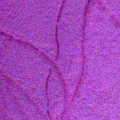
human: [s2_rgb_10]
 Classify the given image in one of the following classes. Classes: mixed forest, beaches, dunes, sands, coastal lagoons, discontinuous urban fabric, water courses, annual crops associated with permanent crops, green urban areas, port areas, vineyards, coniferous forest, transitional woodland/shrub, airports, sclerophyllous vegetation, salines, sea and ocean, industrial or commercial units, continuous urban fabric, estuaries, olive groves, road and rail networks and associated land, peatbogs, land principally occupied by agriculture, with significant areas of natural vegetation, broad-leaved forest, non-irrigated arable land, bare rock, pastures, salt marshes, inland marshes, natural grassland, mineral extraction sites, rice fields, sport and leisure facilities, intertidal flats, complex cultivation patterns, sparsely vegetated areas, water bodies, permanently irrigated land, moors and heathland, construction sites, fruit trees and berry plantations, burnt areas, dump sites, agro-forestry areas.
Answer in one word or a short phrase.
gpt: sea and ocean